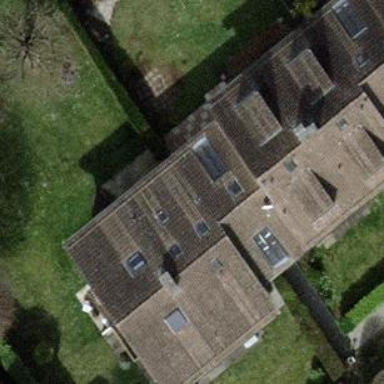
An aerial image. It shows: Terrace building.